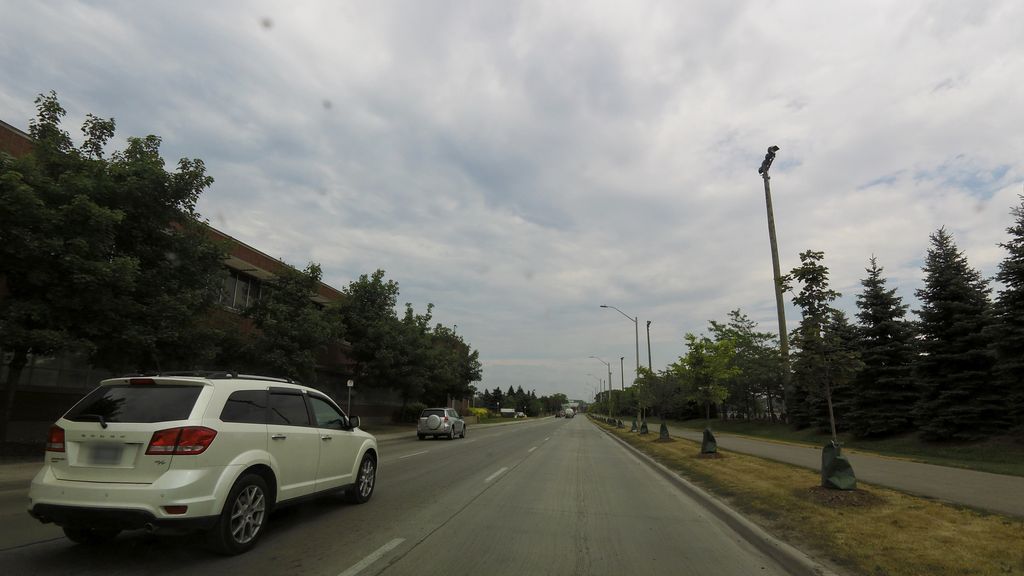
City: hamilton